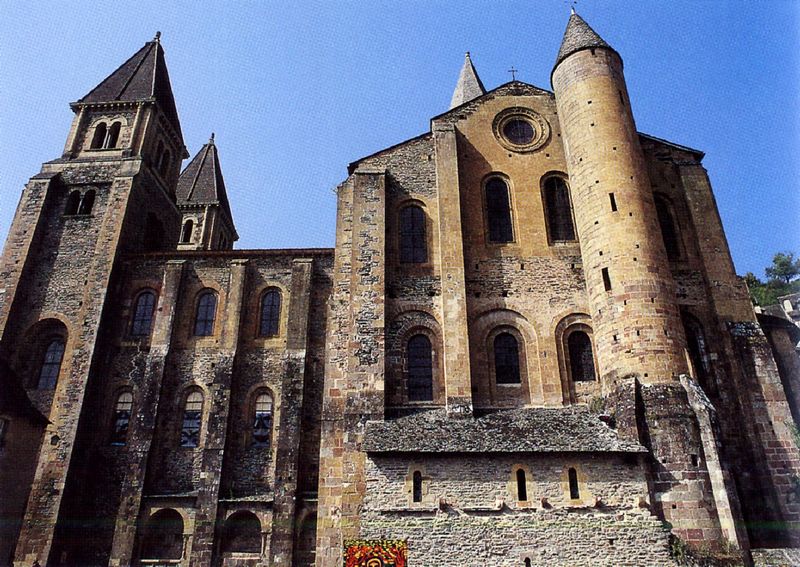
Titel: Ehemalige Benediktinerabteikirche Sainte-Foy in Conques
Standort: Conques (EU - F)
Schlagwörter: blau, himmel, gelb, fenster, grau, dach, gebäude, architektur, spitze, stein, kirche, spitzen, gotik, rund, turm, schiff, bogen, fassade, italien, mauer, massiv, backstein, pilaster, rundbogen, romantik, seitenansicht, foto, bögen, ruine, kloster, kreuz, türme, dom, mauerwerk, kathedrale, farbfoto, rosette, seitenschiff, mauern, rundbögen, romanik, geschosse, romanisch, oberlicht, westwerk, steinbau, stpitzen